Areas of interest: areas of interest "Hospital"
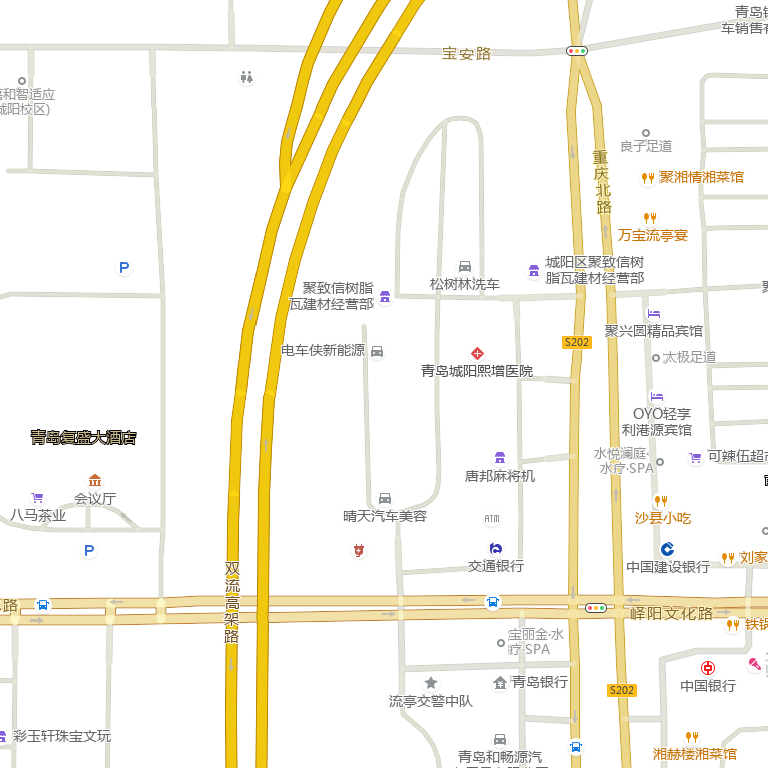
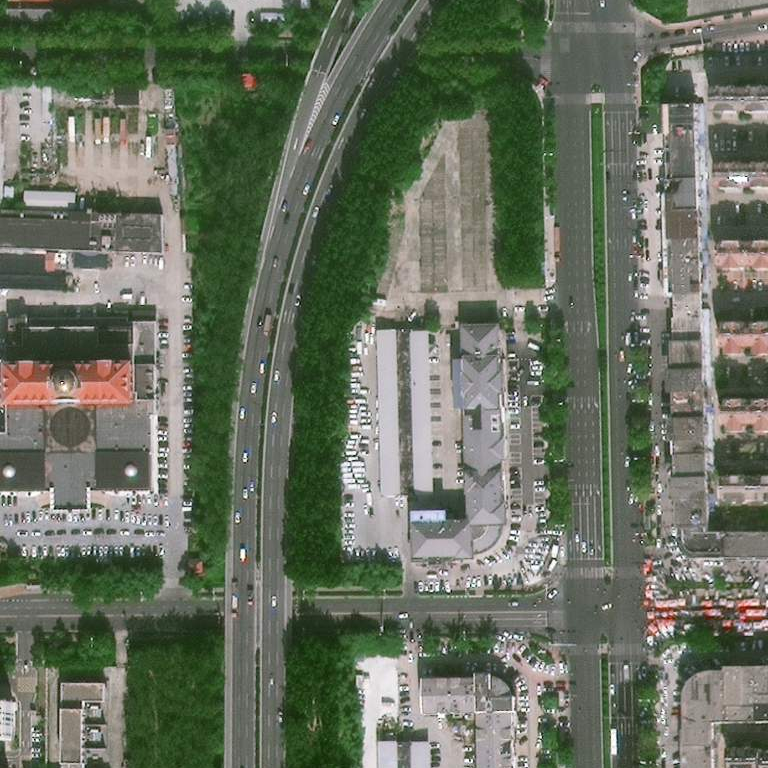